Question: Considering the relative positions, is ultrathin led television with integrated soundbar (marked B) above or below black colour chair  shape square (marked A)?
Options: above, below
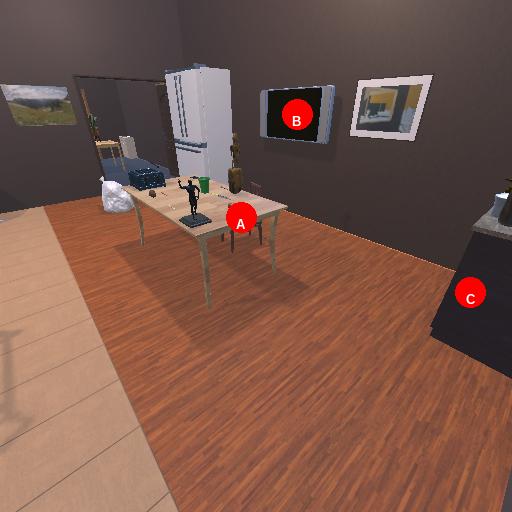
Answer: above